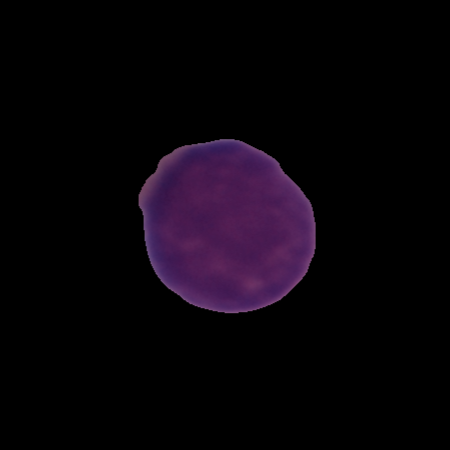
Label: healthy